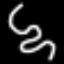
Label: squiggle